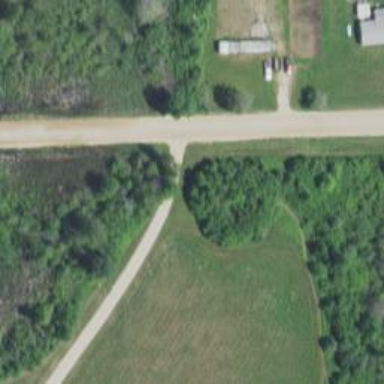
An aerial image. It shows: Driveway leading to service road.